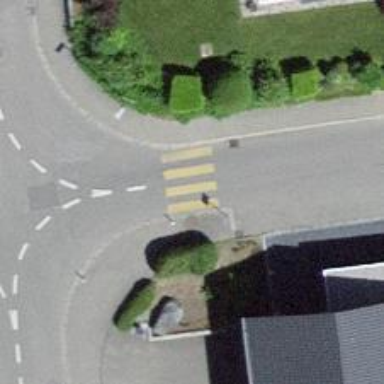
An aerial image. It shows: Uncontrolled zebra crossing on the road.